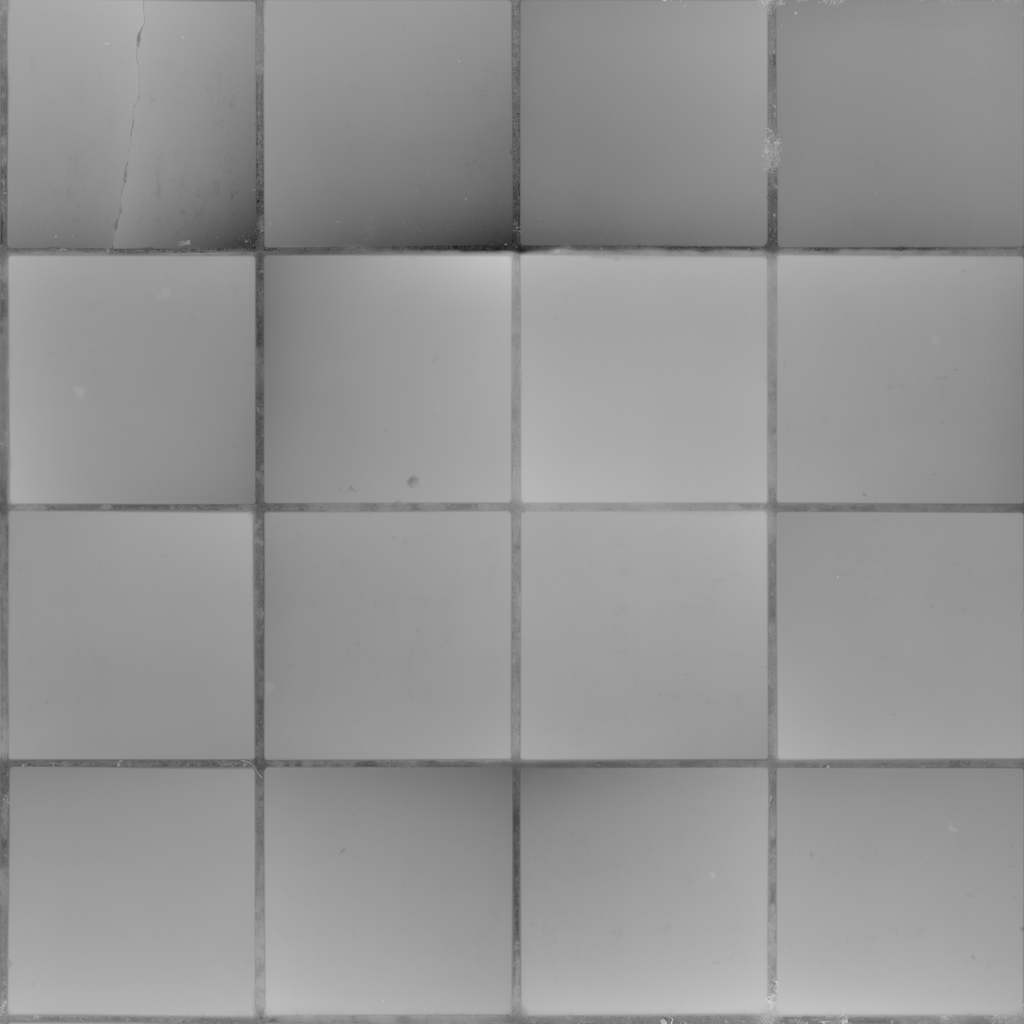
Texture map type: Displacement